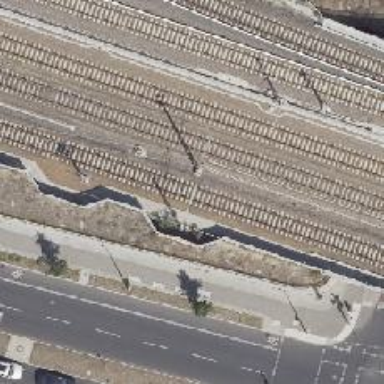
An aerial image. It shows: Milestone along the railway with catenary mast.